Question: I have a large panel with many child panels inside of it. Inside of those child panels are two text fields with a transparent background. It is essentially ListBox built from scratch.
What I am trying to do is loop through each of those child panels and change their background colour to a selected colour when a user clicks on one.
However, when I click on a new child panel, there is a very noticable flicker between the old background colour and the new background colour.

I have tried setting DoubleBuffered to true for the main panel and the form itself without much luck. I've also tried setting ControlStyles.AllPaintingInWmPaint, ControlStyles.UserPaint and ControlStyles.OptimizedDoubleBuffer to true as well.
'''
public class List : Panel
{
private Panel[] items;
private Label[] header; // Children of items
private Label[] footer; // Children of items
public List()
{
SetStyle(ControlStyles.AllPaintingInWmPaint, true);
SetStyle(ControlStyles.UserPaint, true);
SetStyle(ControlStyles.OptimizedDoubleBuffer, true);
AutoScroll = true;
BackColor = Color.White;
//DoubleBuffered = true;
HorizontalScroll.Visible = false;
HorizontalScroll.Enabled = false;
VerticalScroll.Visible = true;
VerticalScroll.Enabled = true;
}
public void renderItemsSelected(Color color)
{
for (int q = 0; q < itemsSelected.Count; q++)
{
int i = getPos();
items[i].BackColor = color;
}
}
}
'''
So I was wondering if anyone has any ideas?
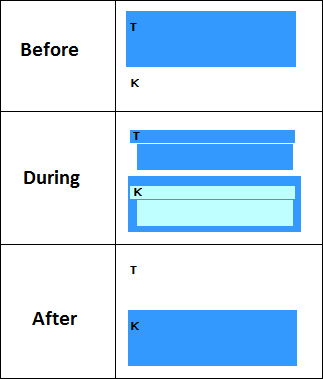
Answer: See my answer here:
<URL>
Basically, setting DoubleBuffered on a parent control doesn't trickle down to child controls. Try the hack that I proposed in that answer, see if that works for you.